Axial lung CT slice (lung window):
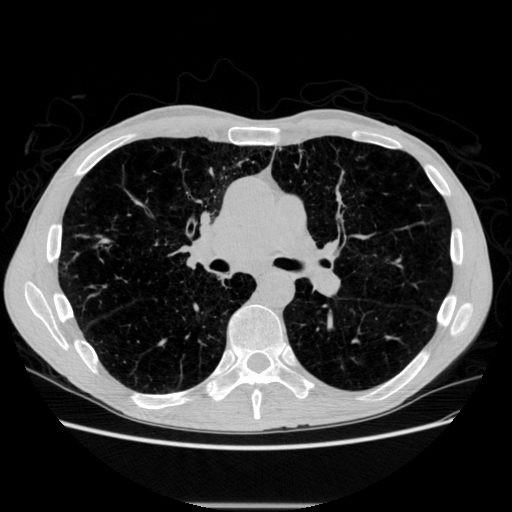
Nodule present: no